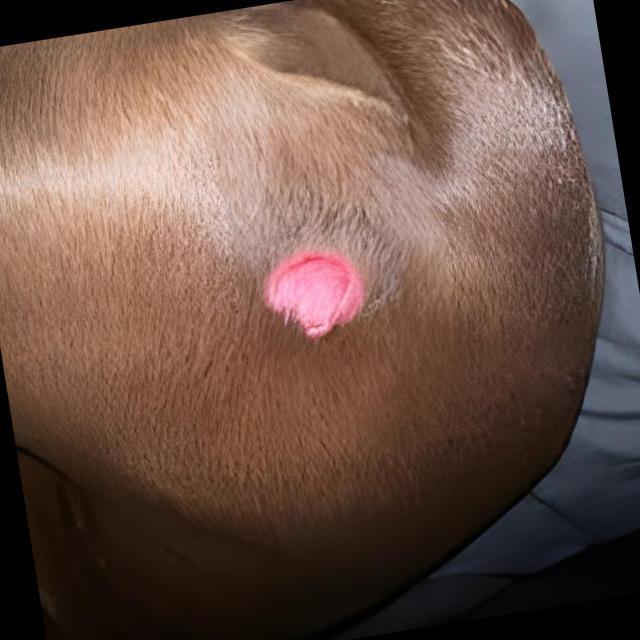
Canine ringworm (Dermatophytosis) — fungal infection caused by Microsporum or Trichophyton. Presents with circular alopecia, scaling, crusting, and broken hairs.